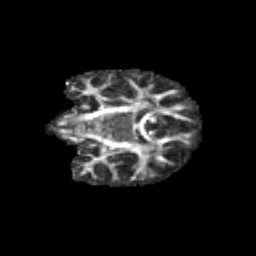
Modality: FA
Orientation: coronal
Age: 12
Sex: female
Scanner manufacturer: siemens
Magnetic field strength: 3 T
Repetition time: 3.8 s
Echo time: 0.07 s